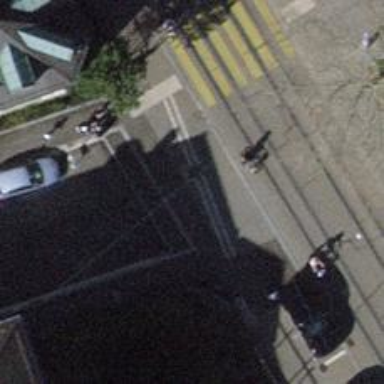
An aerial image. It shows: Unmarked crossing with traffic calming table.